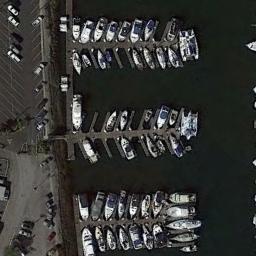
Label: harbor